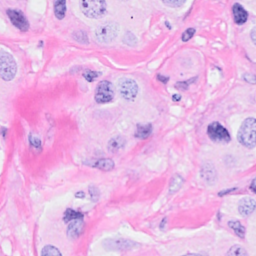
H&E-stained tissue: Breast